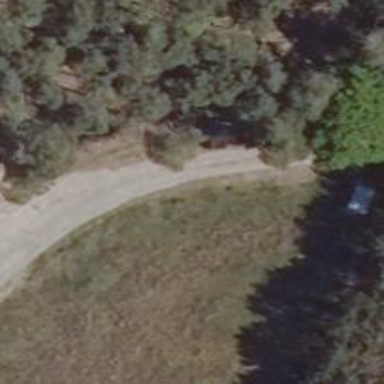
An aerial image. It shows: Well-maintained track road of grade 1.